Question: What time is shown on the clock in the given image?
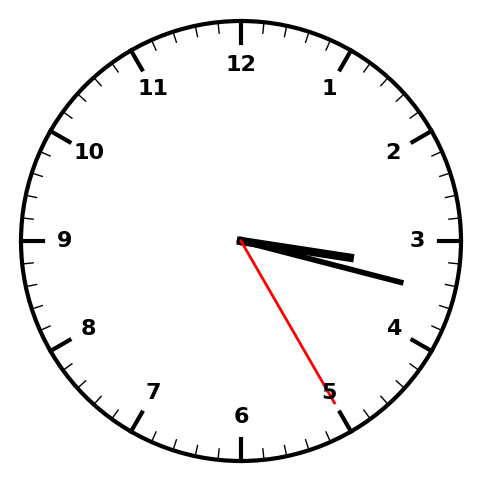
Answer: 03:17:25